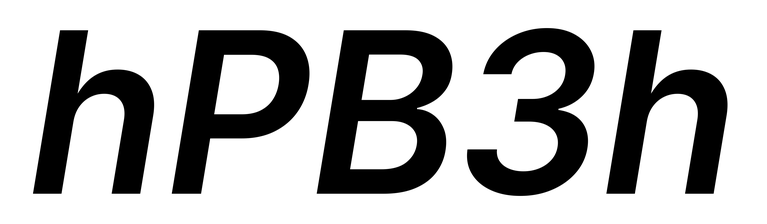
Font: Inter-Italic_SemiBold_Italic